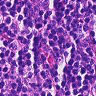
Metastatic tissue present: no